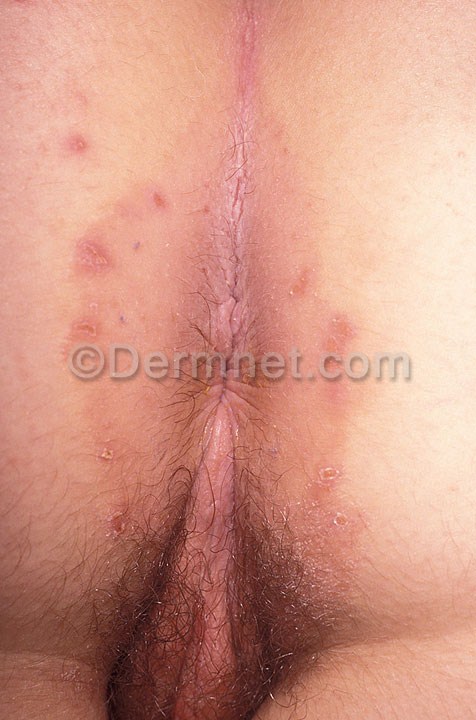
Disease: Tinea Ringworm Candidiasis and other Fungal Infections